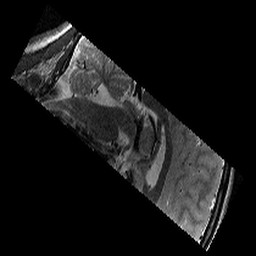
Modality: T2w
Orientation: sagittal
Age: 13
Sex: female
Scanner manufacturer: siemens
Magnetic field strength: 3 T
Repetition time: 8.46 s
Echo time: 0.067 s